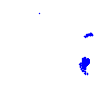
Particle: electron